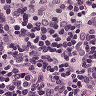
Metastatic tissue present: no